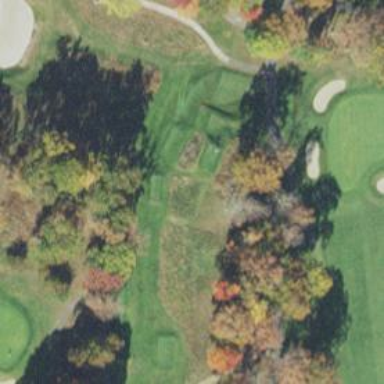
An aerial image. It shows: Golf tee.